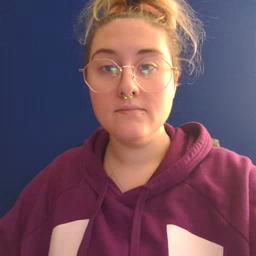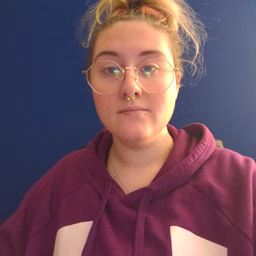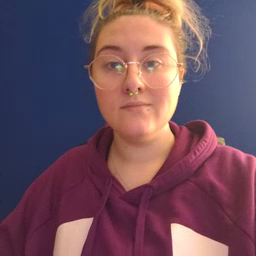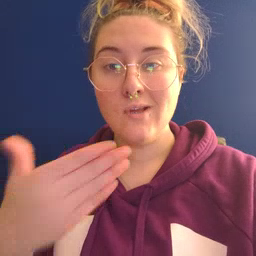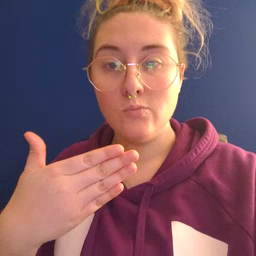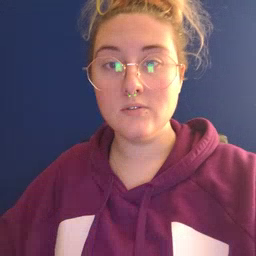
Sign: close